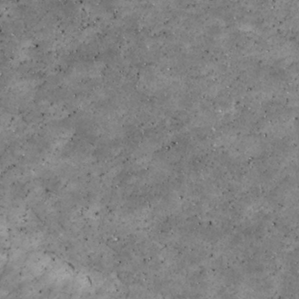
Label: non_frost